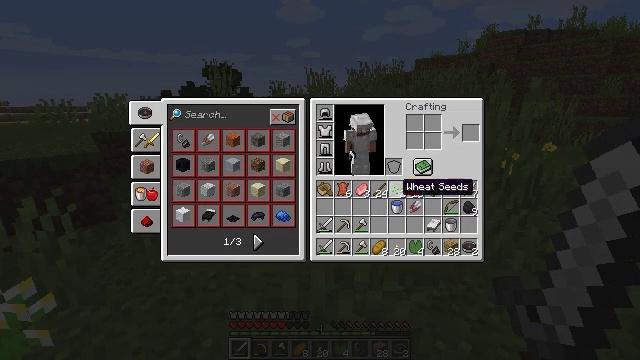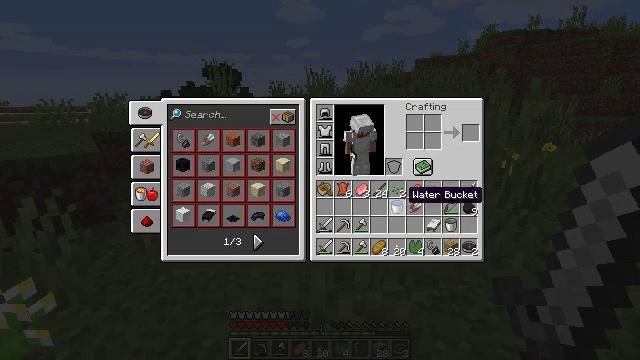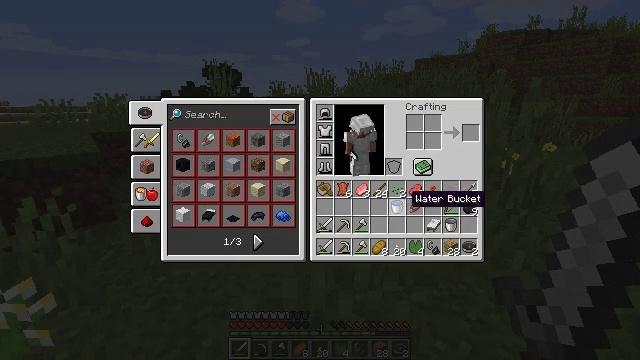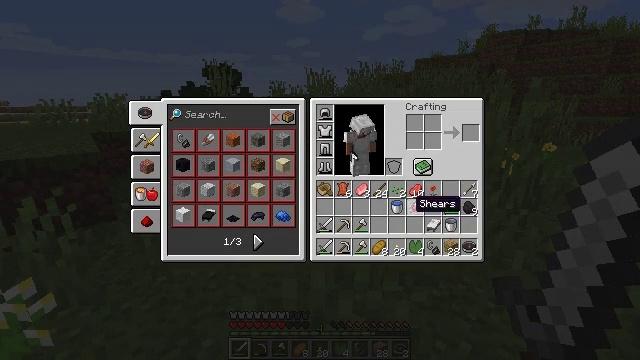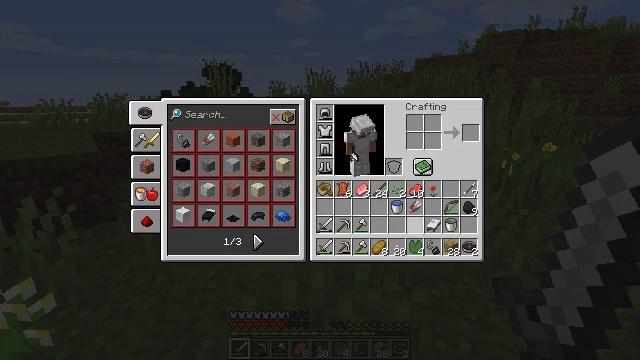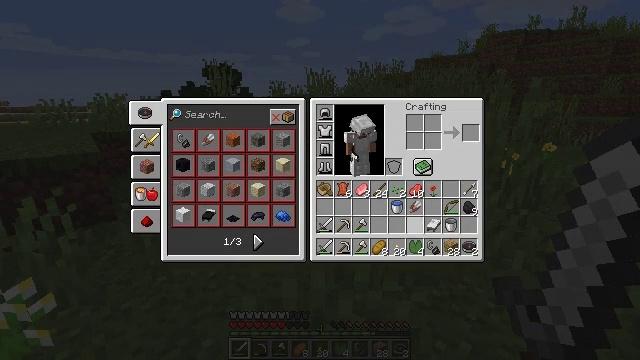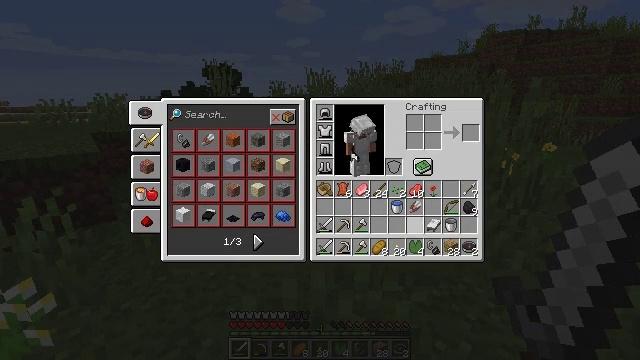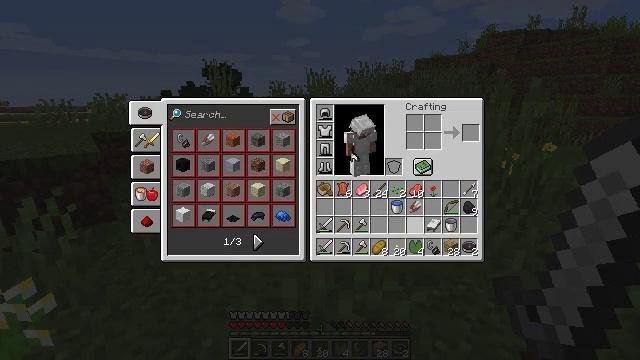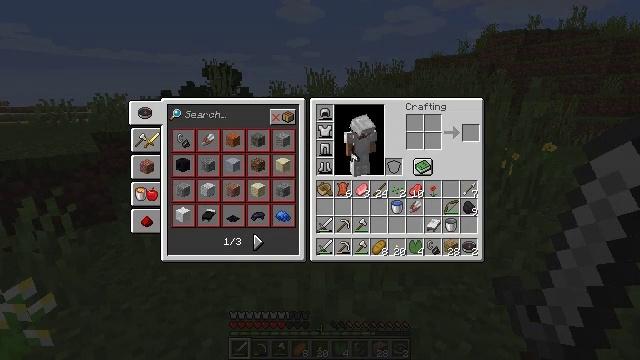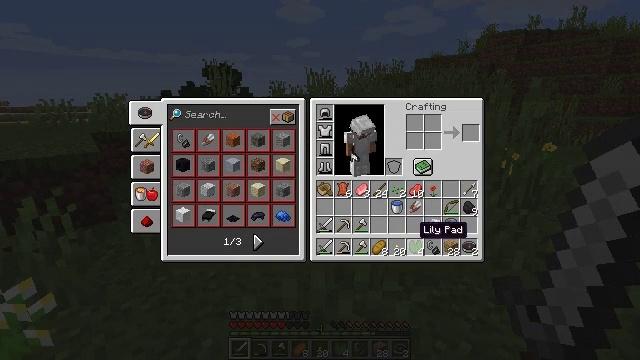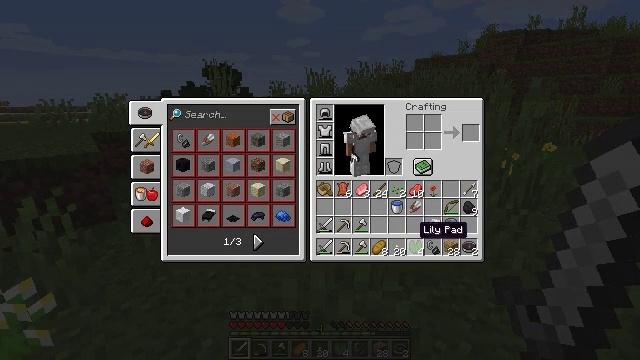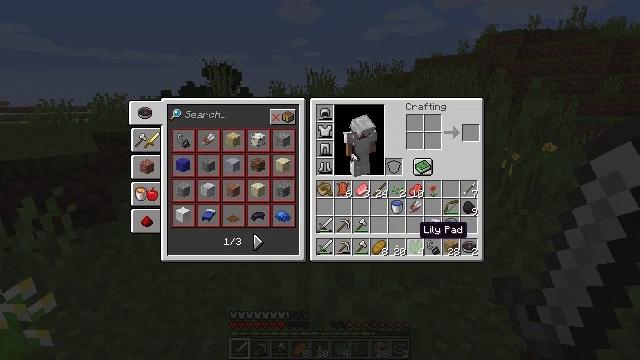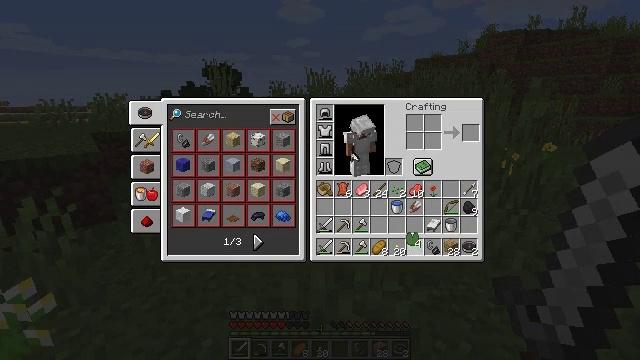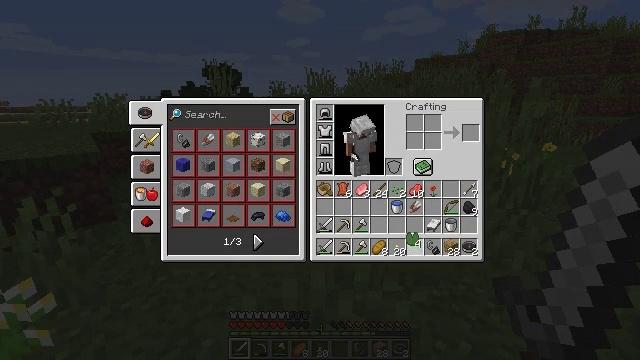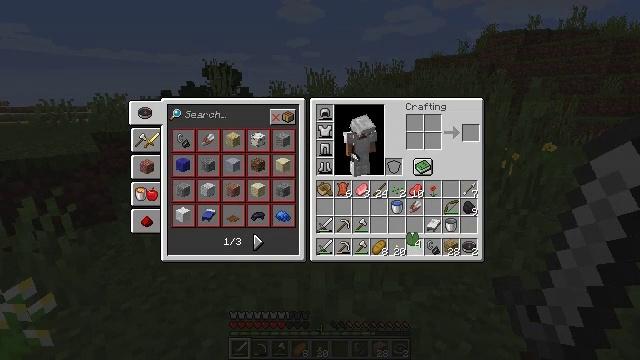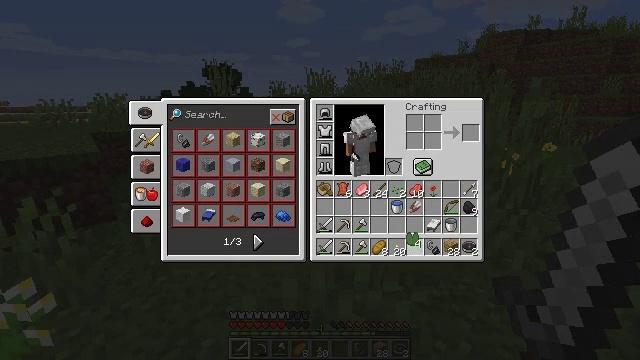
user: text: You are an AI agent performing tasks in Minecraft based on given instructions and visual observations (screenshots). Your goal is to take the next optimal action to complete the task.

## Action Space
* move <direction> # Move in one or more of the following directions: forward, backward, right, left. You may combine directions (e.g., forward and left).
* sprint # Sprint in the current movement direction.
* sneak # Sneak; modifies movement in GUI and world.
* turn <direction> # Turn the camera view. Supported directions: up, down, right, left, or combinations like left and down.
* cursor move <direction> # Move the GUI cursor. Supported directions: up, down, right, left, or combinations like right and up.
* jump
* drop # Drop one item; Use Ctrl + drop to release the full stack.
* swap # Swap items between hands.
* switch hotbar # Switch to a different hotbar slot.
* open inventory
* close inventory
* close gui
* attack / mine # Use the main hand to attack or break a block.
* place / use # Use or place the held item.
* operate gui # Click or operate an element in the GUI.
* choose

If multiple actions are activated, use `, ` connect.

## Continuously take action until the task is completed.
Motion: motion action
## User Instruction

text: Remove a lily pad from the inventory.
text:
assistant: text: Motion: turn down
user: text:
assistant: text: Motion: no_op
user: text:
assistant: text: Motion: no_op
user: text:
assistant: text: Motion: no_op
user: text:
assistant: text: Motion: no_op
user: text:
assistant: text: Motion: no_op
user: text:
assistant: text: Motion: no_op
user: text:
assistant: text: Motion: no_op
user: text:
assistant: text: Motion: no_op
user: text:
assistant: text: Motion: no_op
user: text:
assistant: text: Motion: no_op
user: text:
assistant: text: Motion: attack / mine
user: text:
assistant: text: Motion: attack / mine
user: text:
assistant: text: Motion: attack / mine
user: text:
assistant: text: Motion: attack / mine
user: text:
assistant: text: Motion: no_op
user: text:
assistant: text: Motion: no_op
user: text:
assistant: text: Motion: turn right
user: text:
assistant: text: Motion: turn right and up
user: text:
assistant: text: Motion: turn right and up
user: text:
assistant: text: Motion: turn right
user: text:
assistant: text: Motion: no_op
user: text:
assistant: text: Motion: attack / mine
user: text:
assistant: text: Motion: attack / mine
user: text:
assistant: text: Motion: attack / mine
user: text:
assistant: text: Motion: attack / mine
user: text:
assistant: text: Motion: no_op
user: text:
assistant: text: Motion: no_op
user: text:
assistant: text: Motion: no_op
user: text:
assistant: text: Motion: no_op